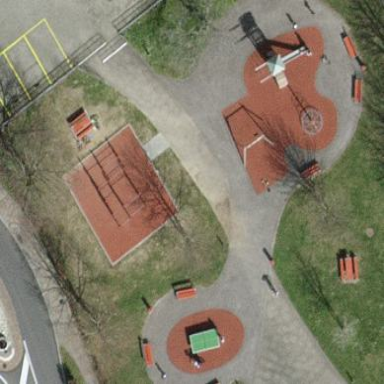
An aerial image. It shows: Playground area for leisure activities on the land.